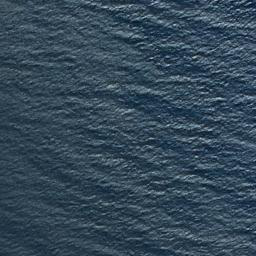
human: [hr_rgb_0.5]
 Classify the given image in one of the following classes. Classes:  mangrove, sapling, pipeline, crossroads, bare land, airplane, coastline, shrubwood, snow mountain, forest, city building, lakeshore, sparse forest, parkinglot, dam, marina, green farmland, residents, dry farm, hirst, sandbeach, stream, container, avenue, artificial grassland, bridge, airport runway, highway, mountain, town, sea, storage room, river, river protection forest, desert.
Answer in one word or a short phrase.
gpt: sea